Question: It's possible that title and description to start in new row but immediately after photo?
I have explored for this problem, but I cannot find any solution
'''
<div class="ourteam-details col-xs-12 col-sm-12 col-md-12 col-lg-12 lr">
<div class="image">
<img class="img-responsive" src="../../Articles/10/Images/30-06-2016/197X220903441_ourtteam-bg.png" alt="Our Team articleName 6">
<div class="featured-overlay"></div>
</div>
<div class="details">
<span class="title">Our Team articleName 6</span>
</div>
<span class="content">It is a long established fact that a reader will be distracted by the readable content of a page when looking at its layout.
'''
The point of using Lorem Ipsum is that it has a more-or-less normal distribution of
letters, as opposed to using 'Content here, content here'.
And CSS
'''
.ourteam-details {padding-top: 20px;padding-bottom: 20px;overflow: auto;}
.ourteam-details .image {width: auto !Important;max-width: 100%;max-height:100%;padding-right: 20px;}
.ourteam-details .image img {width: 100%;height: auto;}
.ourteam-details .details { width: auto !Important; float: none !important;}
.ourteam-details .title{width: auto !important;font-family: "OpenSans-Bold";font-size: 2.5em;color: #005f9b;}
.ourteam-details .content {width: auto !important;float: none !important;clear: left;font-family: "OpenSans";color: #232323;}
'''

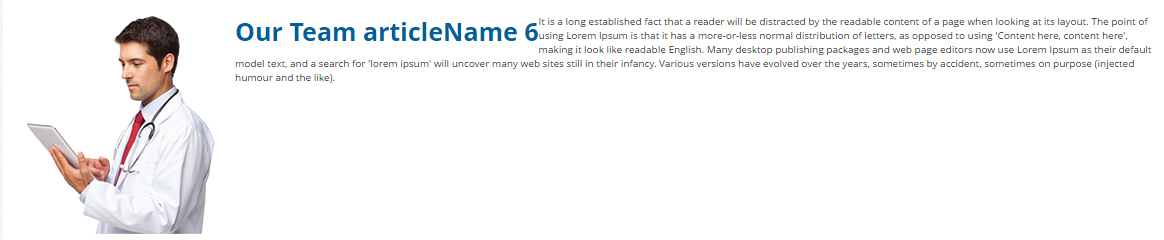
Answer: You really don't need to use '!important'. Looks fine already, but here you go:
'''
.ourteam-details {
padding-top: 20px;
padding-bottom: 20px;
overflow: auto;
}
.ourteam-details .image {
width: auto;
max-width: 100%;
max-height: 100%;
padding-top: 20px;
}
.ourteam-details .image img {
width: 100%;
height: auto;
}
.ourteam-details .details {
width: auto;
float: none;
}
.ourteam-details .title {
width: auto;
font-family: "OpenSans-Bold";
font-size: 2.5em;
color: #005f9b;
}
.ourteam-details .content {
width: auto;
float: none;
clear: left;
font-family: "OpenSans";
color: #232323;
}
.img-responsive {
float: left;
width: 200px !important;
margin-right: 10px;
}
'''
'''
<div class="ourteam-details col-xs-12 col-sm-12 col-md-12 col-lg-12 lr">
<div class="image">
<img class="img-responsive" src="http://i.stack.imgur.com/dvd6S.png" alt="Our Team articleName 6">
<div class="featured-overlay"></div>
</div>
<div class="details">
<span class="title">Our Team articleName 6</span>
</div>
<span class="content">It is a long established fact that a reader will be distracted by the readable content of a page when looking at its layout.
The point of using Lorem Ipsum is that it has a more-or-less normal distribution of letters, as opposed to using 'Content here, content here'.</span>
</div>
'''